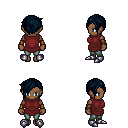
a pixel art fantasy rpg character, female body template, human, dark skin, maroon tunic, teal pants, raven pixie cut hairstyle, leather bracers, metal boots, four views (front, back, left, right), 2x2 character sprite sheet, small pixel art, hard edges, no anti-aliasing